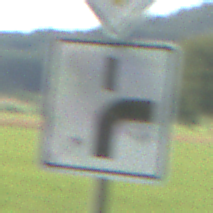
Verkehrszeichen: VerlaufVorfahrtsstrasse8
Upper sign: Vorfahrtsstrasse
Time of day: SunriseSunset
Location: Outdoor (Nature)
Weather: PartlyCloudy
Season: NotSpecified
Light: Natural